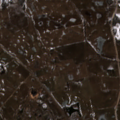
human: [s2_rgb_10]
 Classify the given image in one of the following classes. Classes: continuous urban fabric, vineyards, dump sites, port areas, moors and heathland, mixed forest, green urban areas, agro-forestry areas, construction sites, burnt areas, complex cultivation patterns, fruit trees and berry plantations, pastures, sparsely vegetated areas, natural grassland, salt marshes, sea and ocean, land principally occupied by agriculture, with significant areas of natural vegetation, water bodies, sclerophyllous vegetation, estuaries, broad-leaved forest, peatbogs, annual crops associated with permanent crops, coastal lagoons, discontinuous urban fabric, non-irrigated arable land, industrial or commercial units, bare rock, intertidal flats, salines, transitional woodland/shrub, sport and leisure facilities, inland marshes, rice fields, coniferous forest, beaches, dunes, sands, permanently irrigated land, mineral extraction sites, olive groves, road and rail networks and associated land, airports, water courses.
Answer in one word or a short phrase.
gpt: non-irrigated arable land, pastures, complex cultivation patterns, land principally occupied by agriculture, with significant areas of natural vegetation